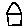
Label: house